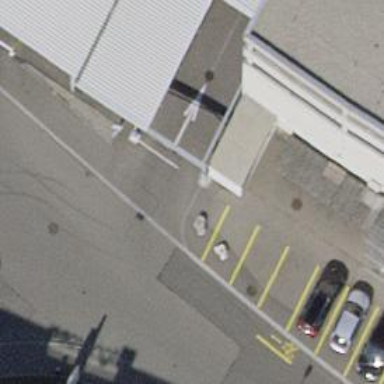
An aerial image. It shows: Lift gate barrier.